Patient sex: M
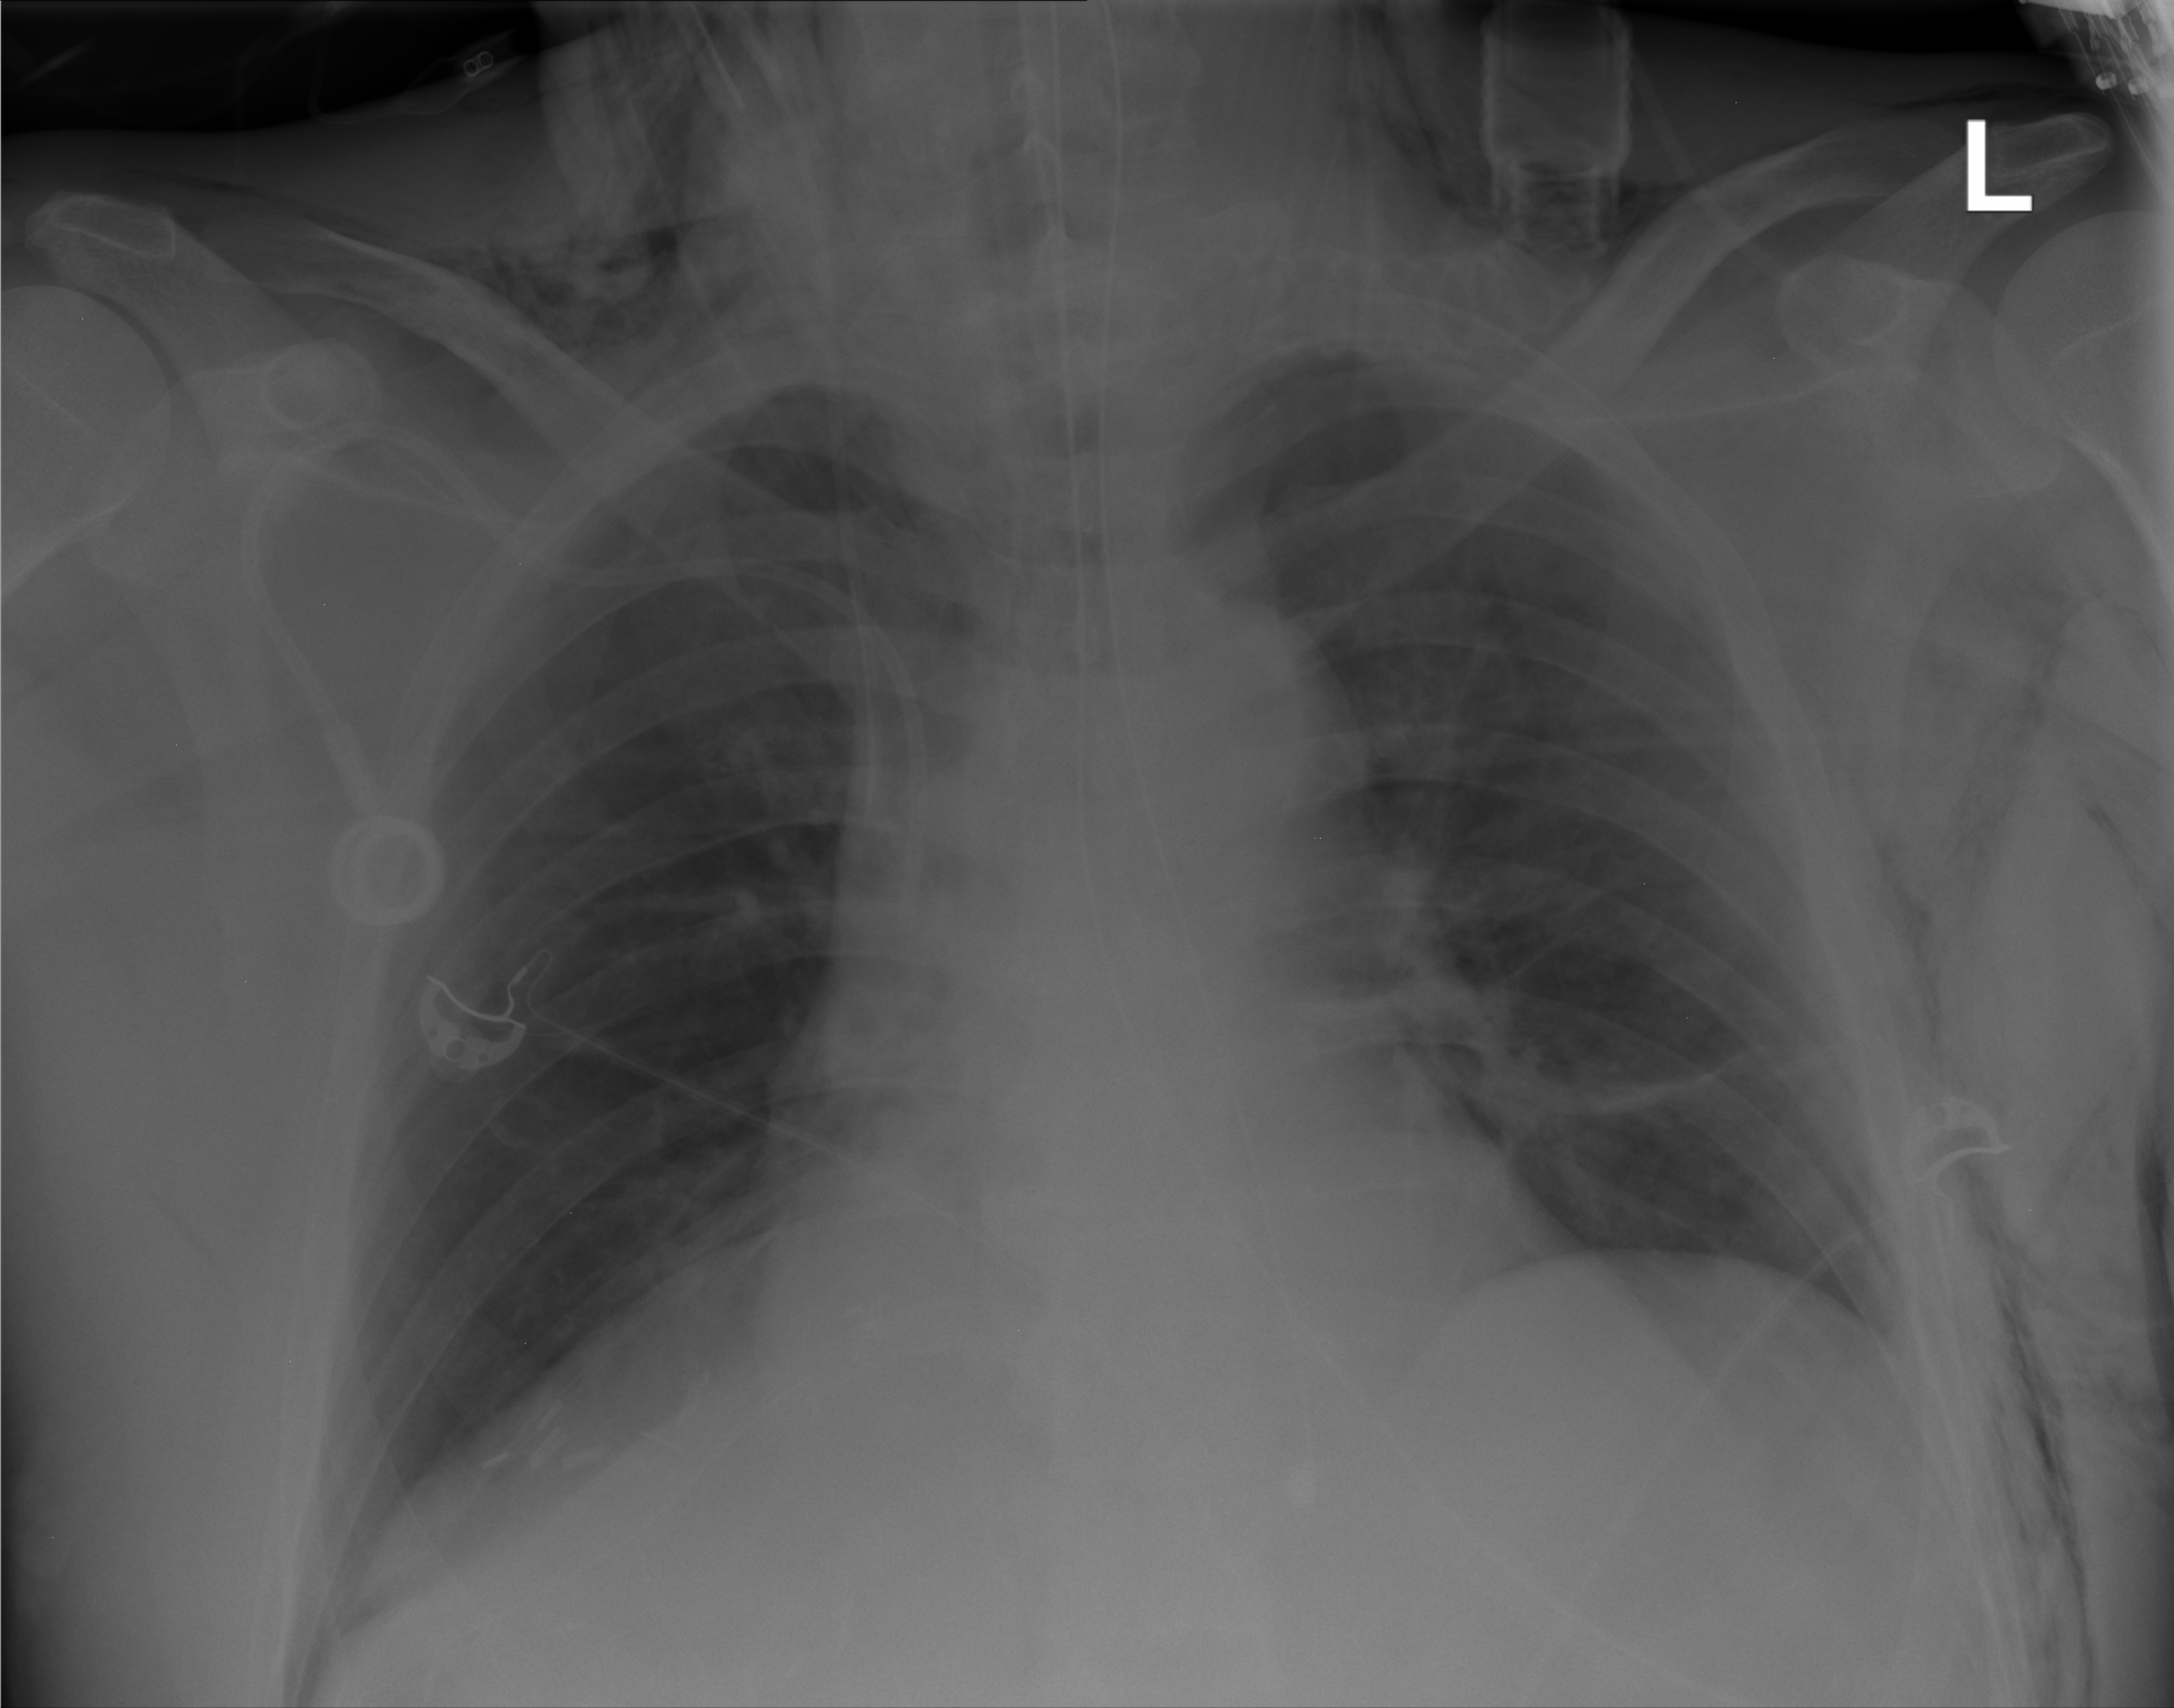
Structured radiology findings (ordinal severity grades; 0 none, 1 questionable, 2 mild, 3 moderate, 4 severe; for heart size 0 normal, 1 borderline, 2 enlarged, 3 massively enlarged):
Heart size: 0
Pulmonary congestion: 0
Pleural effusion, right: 0
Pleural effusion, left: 0
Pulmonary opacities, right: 0
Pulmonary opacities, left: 0
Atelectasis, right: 2
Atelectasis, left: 2